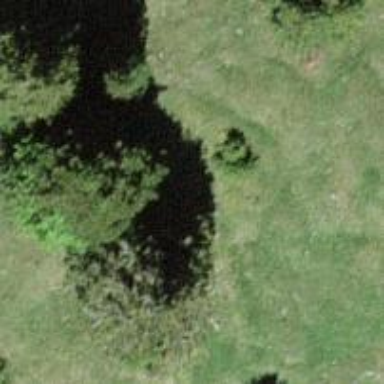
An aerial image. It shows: Needle-leaved tree in nature.